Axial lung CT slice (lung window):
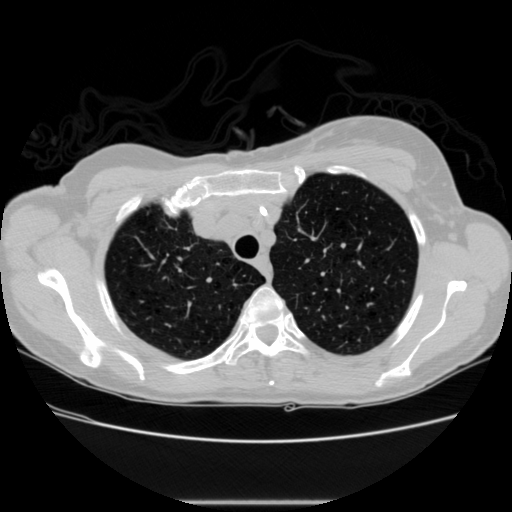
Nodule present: no